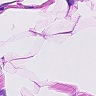
Metastatic tissue present: no